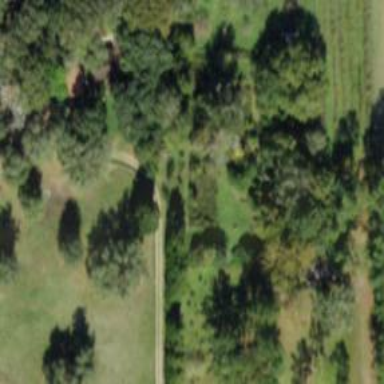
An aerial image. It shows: Plant nursery specializing in trees.